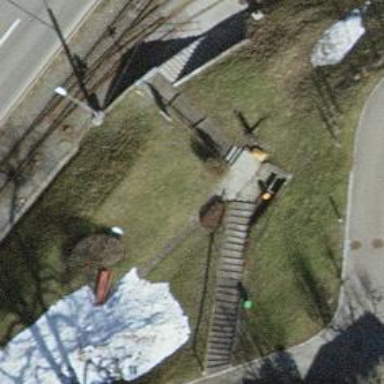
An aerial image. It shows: Road with steps.